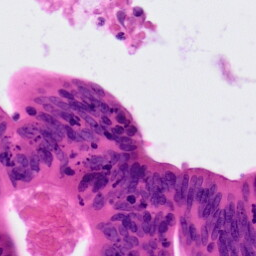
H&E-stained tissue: Colon